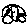
Label: car